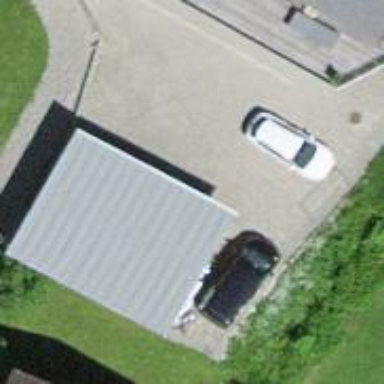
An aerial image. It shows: View of roof of building.